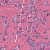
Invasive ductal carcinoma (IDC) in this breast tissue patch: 0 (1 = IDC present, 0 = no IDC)